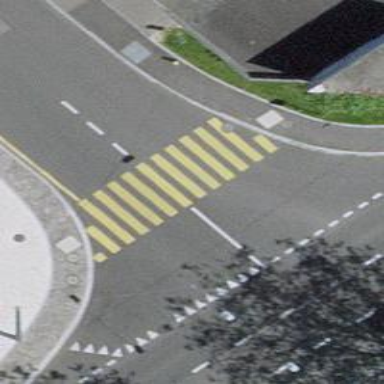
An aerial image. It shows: Zebra crossing on the road.